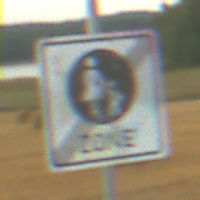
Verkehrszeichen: EndeFussgaengerzone
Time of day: SunriseSunset
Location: Outdoor (RoadRail)
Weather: PartlyCloudy
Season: NotSpecified
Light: Natural